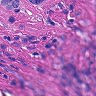
Metastatic tissue present: yes